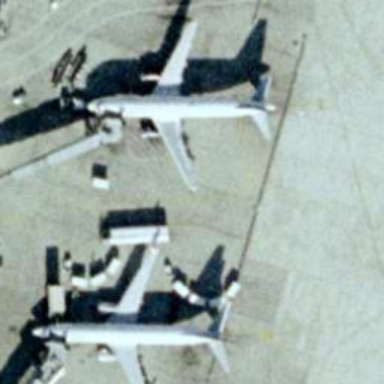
Two airplanes are surrounded with some cars .